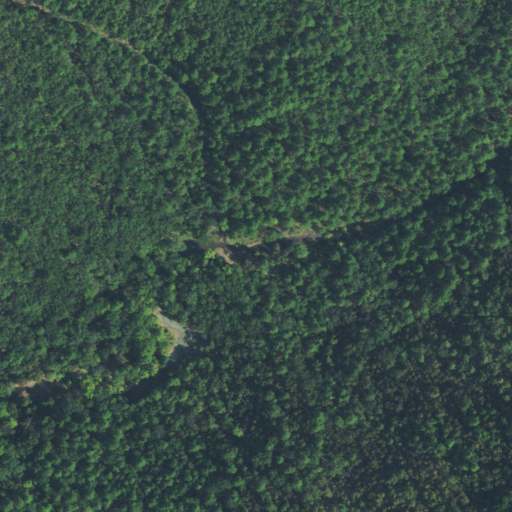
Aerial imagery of valley in Oklahoma named Yellowjacket Hollow containing mixed forest, deciduous forest, and evergreen forest